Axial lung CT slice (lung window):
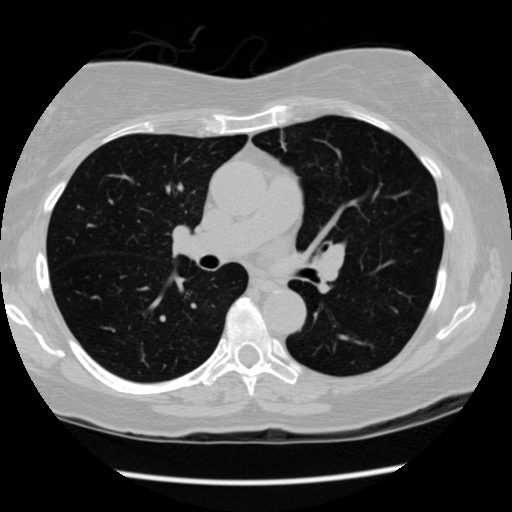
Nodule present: no